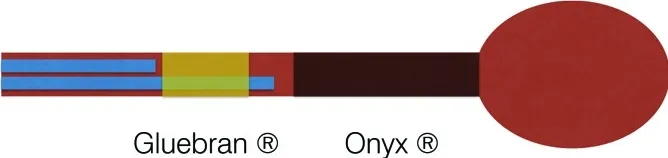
Embolization of the vascularized tumor with Onyx. Via the catheter proximal of the lesion.
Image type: chart (chart)